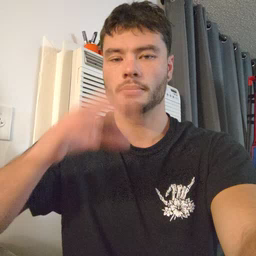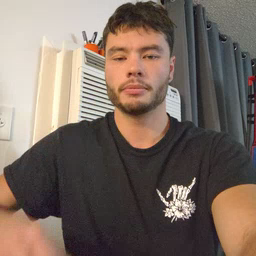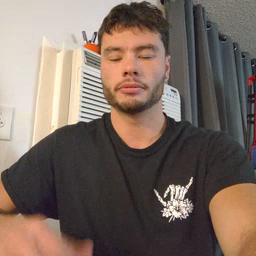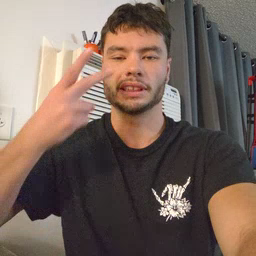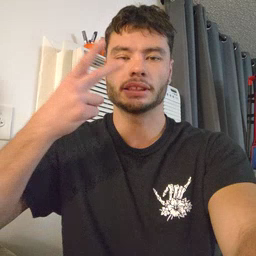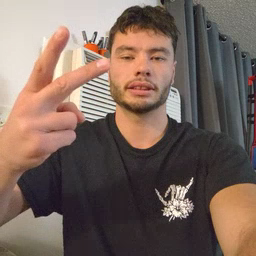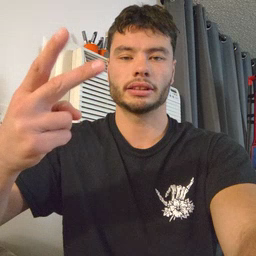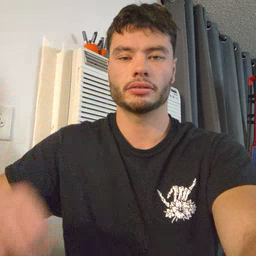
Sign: see